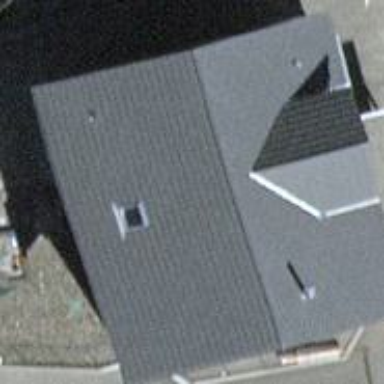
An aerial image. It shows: Simple house.